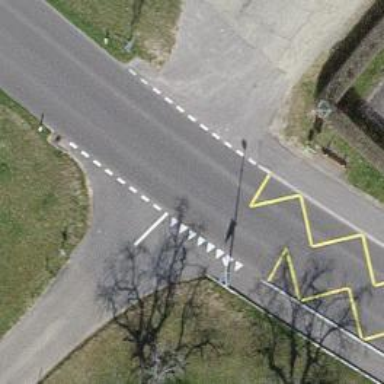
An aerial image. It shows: Bus stop along the road.